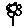
Label: flower